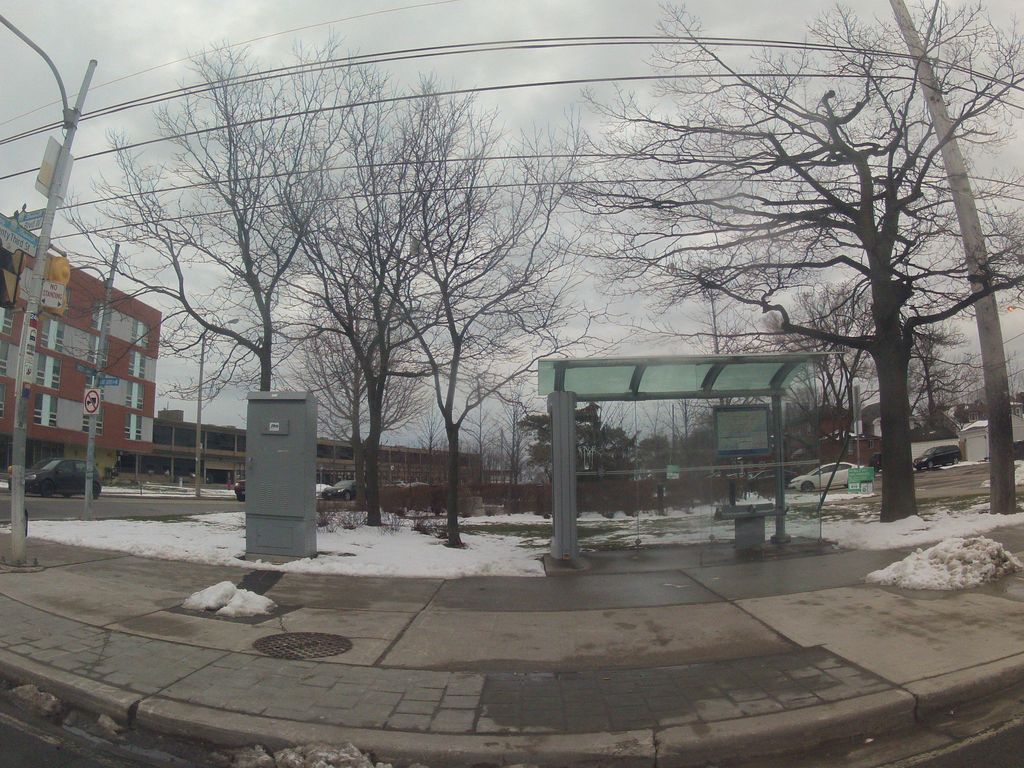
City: toronto